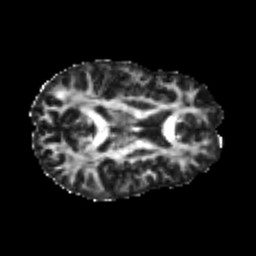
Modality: FA
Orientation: axial
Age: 21
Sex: female
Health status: healthy
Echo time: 0.074 s